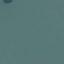
Label: SeaLake